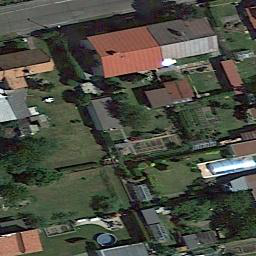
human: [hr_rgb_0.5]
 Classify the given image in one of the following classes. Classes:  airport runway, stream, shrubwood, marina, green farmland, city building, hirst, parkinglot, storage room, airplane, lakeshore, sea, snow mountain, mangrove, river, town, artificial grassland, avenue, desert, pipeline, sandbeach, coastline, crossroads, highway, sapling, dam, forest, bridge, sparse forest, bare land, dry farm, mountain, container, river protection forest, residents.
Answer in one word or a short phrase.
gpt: residents